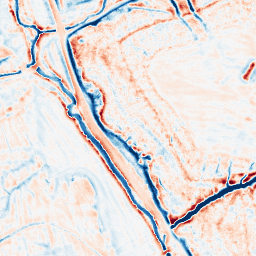
Category: edge_preserving
Decomposition family: bilateral
Decomposition parameters: d: 15
sigma_color: 100
sigma_space: 50
Upsampling method: edge_directed
Upsampling parameters: scale: 4
Upsampling scale: 4